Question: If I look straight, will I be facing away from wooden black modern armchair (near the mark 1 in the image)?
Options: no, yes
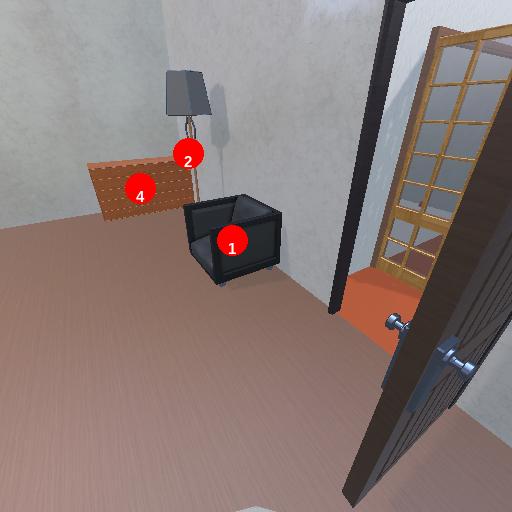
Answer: no